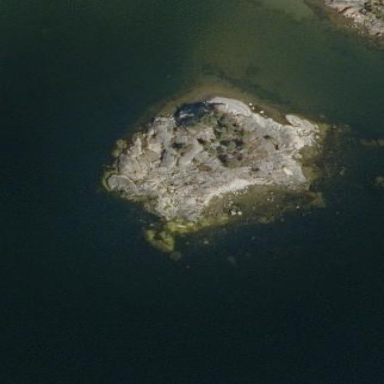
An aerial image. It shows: Islet along the natural coastline.